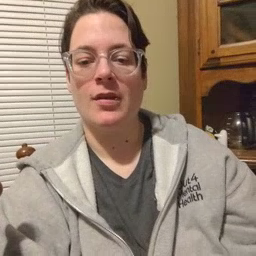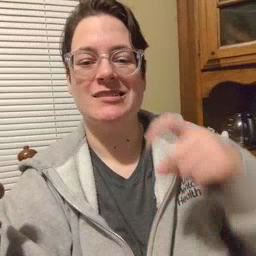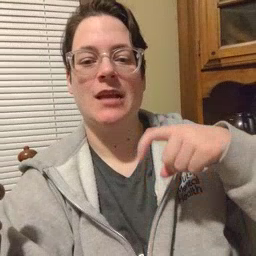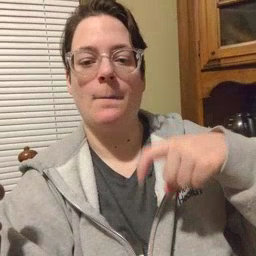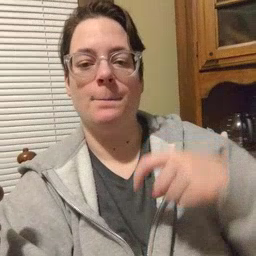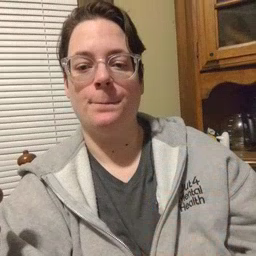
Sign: time